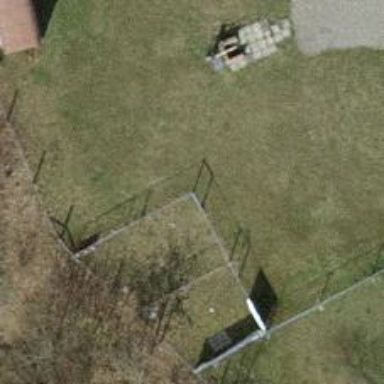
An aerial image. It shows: Fence is in the image.